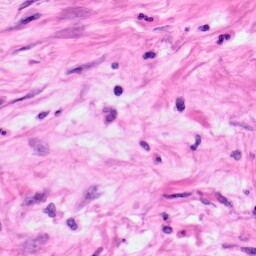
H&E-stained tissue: Pancreatic